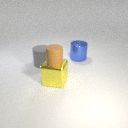
large blue metal cylinder to the right of large yellow metal cube